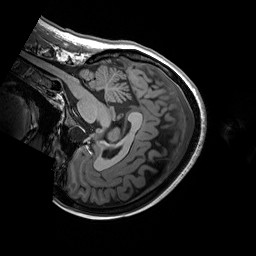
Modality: T1w
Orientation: sagittal
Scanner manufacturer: siemens
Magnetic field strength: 3 T
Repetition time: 2.2 s
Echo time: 0.00244 s